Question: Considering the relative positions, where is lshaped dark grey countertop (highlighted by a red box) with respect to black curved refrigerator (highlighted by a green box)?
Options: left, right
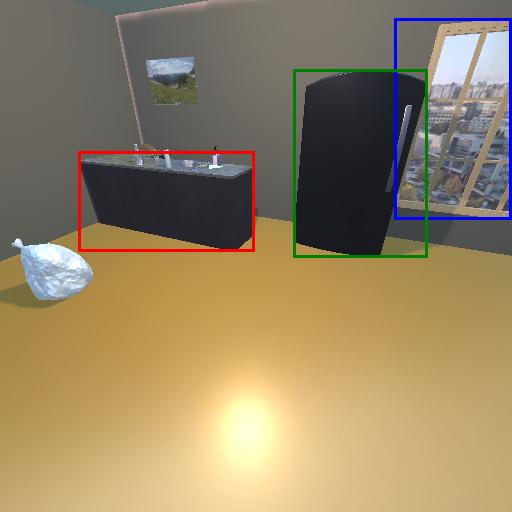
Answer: left